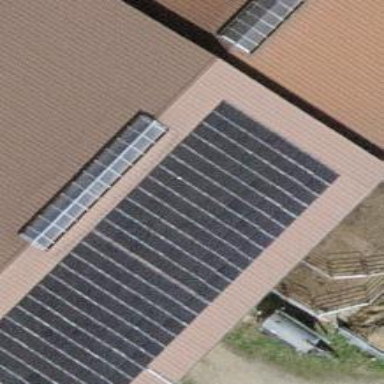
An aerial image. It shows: Solar photovoltaic panel generator.